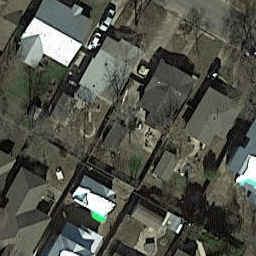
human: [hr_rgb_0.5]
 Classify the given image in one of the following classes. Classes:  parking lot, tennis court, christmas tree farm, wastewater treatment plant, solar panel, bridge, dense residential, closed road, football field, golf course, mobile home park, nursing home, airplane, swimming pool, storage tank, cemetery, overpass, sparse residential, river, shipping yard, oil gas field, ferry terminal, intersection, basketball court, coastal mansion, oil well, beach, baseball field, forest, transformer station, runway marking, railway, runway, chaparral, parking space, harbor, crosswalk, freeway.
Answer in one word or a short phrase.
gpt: dense residential